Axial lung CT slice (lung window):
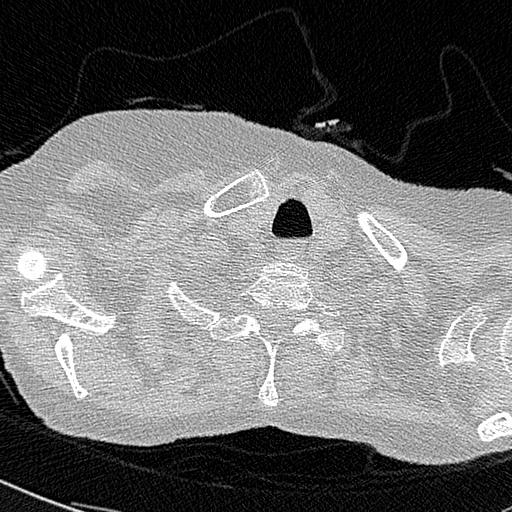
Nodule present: no